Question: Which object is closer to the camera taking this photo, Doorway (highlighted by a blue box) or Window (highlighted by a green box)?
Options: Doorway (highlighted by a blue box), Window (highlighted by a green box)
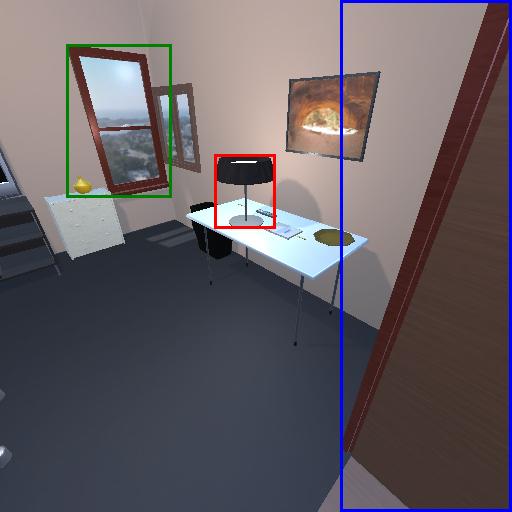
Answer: Doorway (highlighted by a blue box)